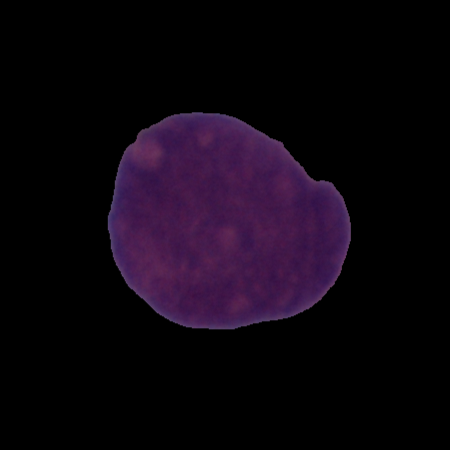
Label: cancer